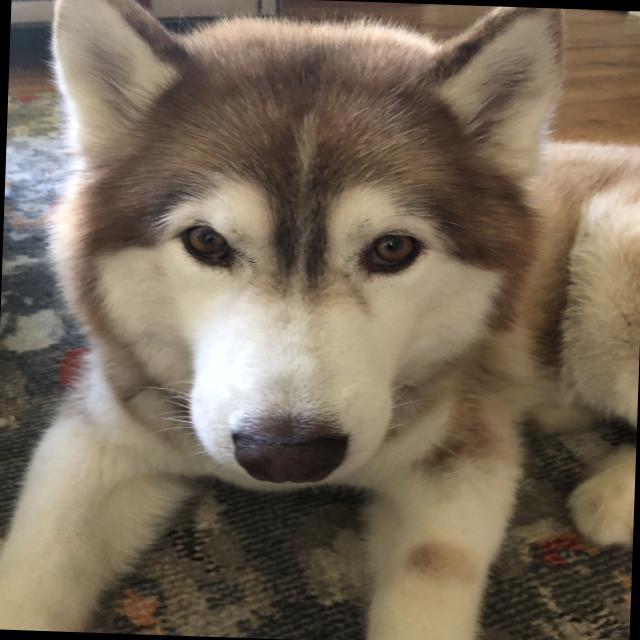
Healthy canine skin — no visible lesions, inflammation, or abnormalities. The skin and coat appear normal.